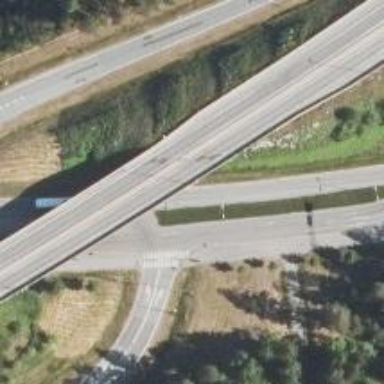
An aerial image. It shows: Trunk link highway.